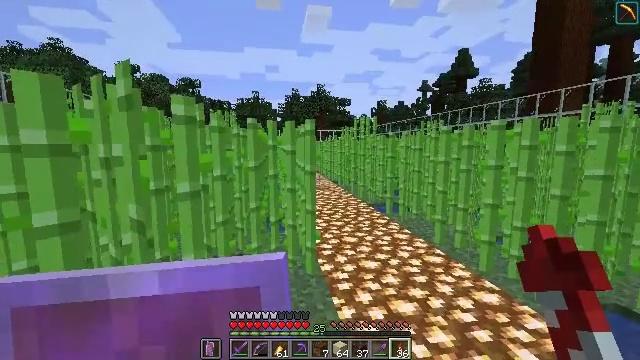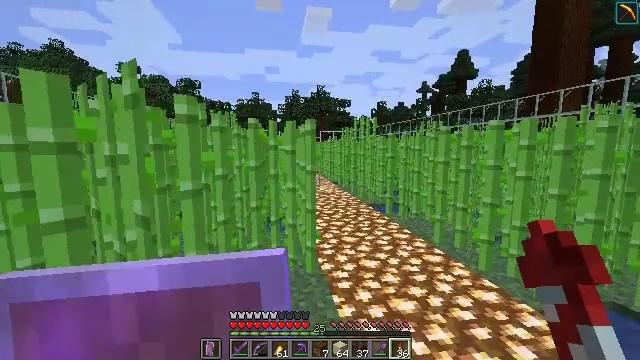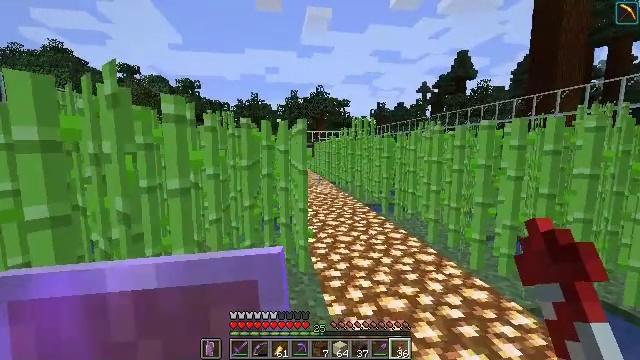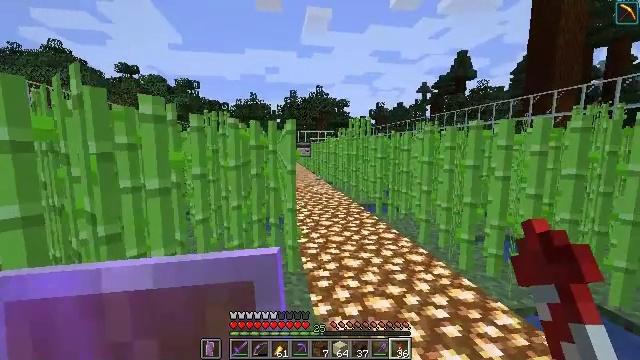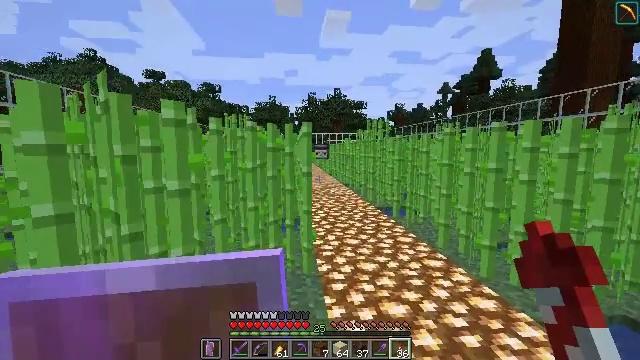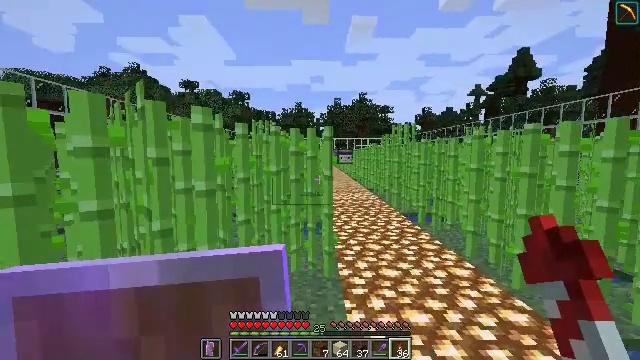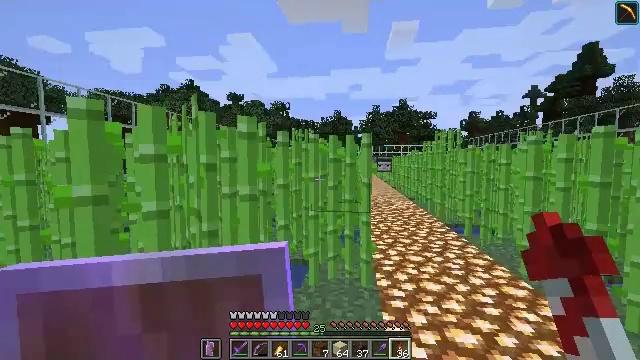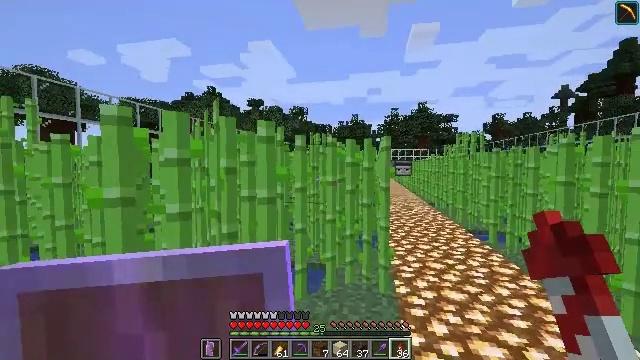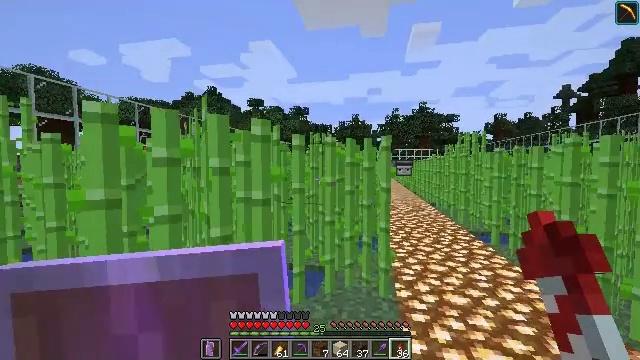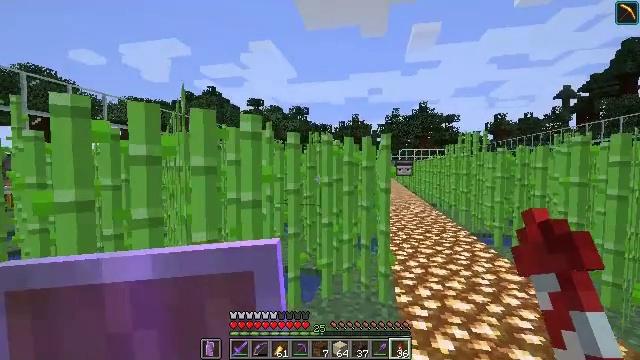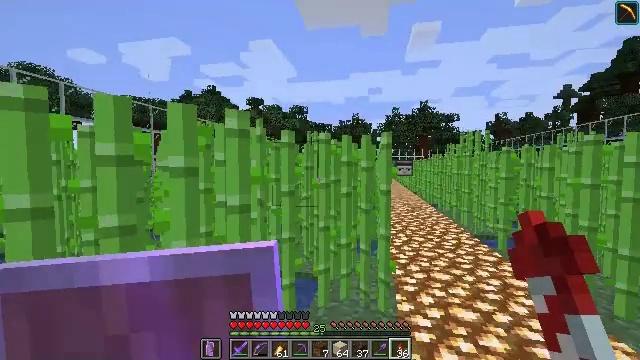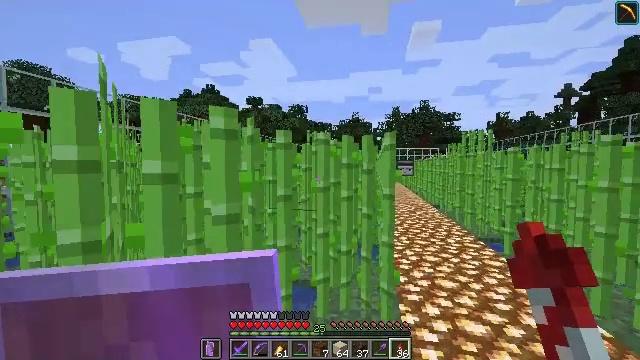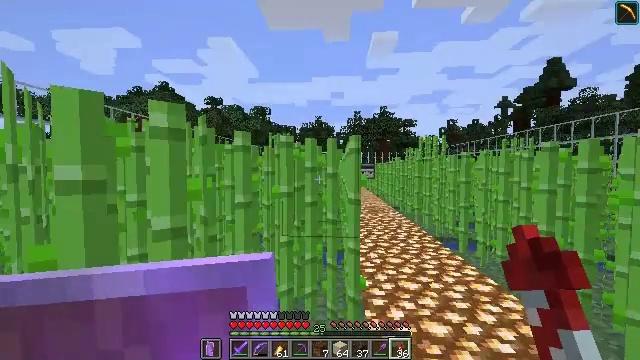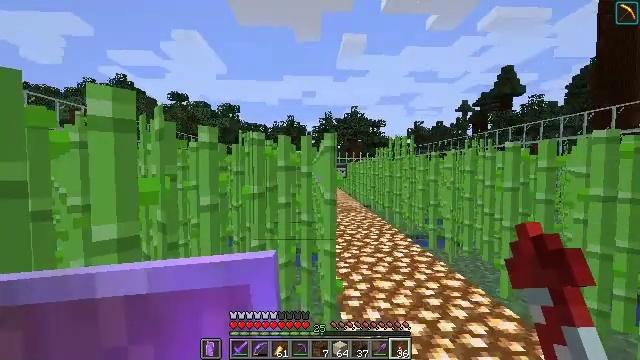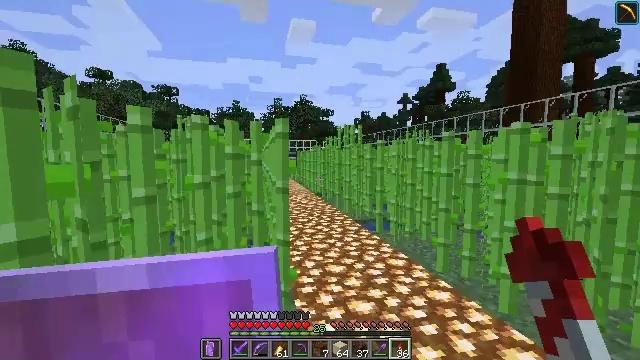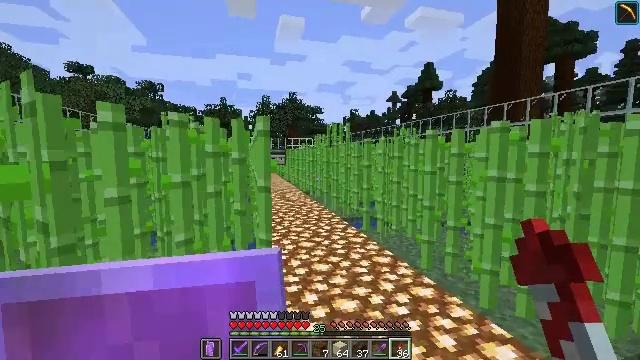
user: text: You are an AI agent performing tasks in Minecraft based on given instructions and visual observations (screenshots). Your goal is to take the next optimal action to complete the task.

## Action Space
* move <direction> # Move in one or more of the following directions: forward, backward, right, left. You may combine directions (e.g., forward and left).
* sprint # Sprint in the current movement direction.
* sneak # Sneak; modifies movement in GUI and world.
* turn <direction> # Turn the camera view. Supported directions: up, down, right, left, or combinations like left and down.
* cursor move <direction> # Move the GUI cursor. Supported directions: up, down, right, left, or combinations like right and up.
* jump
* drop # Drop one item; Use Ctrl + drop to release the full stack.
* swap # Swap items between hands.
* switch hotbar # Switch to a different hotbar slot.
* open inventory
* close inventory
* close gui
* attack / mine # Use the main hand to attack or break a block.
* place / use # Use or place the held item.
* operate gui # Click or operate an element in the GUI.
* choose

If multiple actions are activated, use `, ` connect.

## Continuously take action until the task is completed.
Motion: motion action
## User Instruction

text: Make brown dye by placing cocoa beans in the crafting slot.
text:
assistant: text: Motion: no_op
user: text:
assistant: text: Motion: move right
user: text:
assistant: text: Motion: move right
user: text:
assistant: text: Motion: move right, turn left
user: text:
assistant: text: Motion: move right, turn left and up
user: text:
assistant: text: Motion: move right, turn left and up
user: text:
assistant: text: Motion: move forward and move right, turn left
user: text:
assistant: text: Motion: move forward and move right
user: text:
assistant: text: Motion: move forward and move right
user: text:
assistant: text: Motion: move forward
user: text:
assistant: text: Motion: move forward
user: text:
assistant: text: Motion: turn right
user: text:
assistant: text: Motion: turn right
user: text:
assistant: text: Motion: turn right and down
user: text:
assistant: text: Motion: move right, turn right
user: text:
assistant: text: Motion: move right
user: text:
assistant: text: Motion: move right, turn left
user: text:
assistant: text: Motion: move right, turn left
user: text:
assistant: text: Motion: move right, turn left
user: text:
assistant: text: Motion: turn left
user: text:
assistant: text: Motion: no_op
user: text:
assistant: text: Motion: no_op
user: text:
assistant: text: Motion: no_op
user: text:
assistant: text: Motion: no_op
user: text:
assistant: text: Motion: no_op
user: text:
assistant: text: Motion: no_op
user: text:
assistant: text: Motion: turn right
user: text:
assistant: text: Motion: no_op
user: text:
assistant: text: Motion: move forward, sprint
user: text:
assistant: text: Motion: move forward, sprint